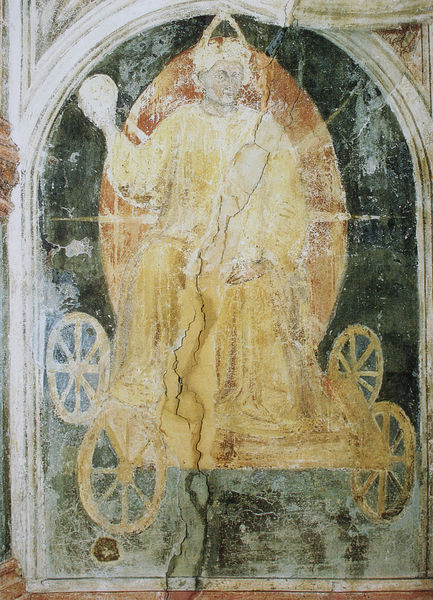
Titel: Sol im Zeichen des Löwen
Künstler: Giotto
Standort: Padua
Institution: Palazzo della Ragione
Schlagwörter: blau, dunkel, gott, hand, mann, weiß, gelb, grün, ocker, sitzen, bewegung, braun, grau, hell, holz, orange, schwarz, säule, blick, rot, malerei, alt, wand, architektur, arm, gesicht, halten, rahmen, stein, bild, herr, kirche, sonne, figur, gewand, gold, mantel, sitzend, krone, oval, räder, kopfbedeckung, sitze, bogen, fassade, italien, perspektive, risse, kutsche, speichen, rad, rundbogen, wagen, bischof, könig, papst, thron, brillant, gris, homme, jaune, manteau, portrait, vert, wandgemälde, wandmalerei, gründ, foto, vier, italie, nische, arkade, strahlen, noir, kugel, herrscher, allegorie, göttin, zwickel, fahren, schein, gestus, prister, heiligenschein, nimbus, christus, mythos, mittelalter, fresken, chaise, rouge, mönch, hochkant, heiliger, tiara, fresko, golden, gottheit, himmelswagen, sonnenwagen, heilig, gloriole, lumière, soleil, peinture, couronne, main, fresco, ikone, fahrzeug, robe, römisch, toge, ocre, fahrt, riss, plateau, voile, fauteuil, fenêtre, architecture, arc, eglise, restauration, gefährt, mandorla, freske, char, chariot, beschädigt, voute, aura, visage, speiche, giotto, reichsapfel, altertum, triumphwagen, divin, lumineux, verblasst, doré, dieu, segnend, weltenherrscher, fresque, verblichen, coupe, verwittert, chrétien, saint, boule, renaissance, martyr, bible, mains, iconographie, religion, calice, décoration, masolino, uccello, fond, éclair, jupiter, roue, pape, icone, wnadmalerei, inca, wandmalerie, romain, essieu, globe, limbe, mitre, médiéval, nerthus, religieuse, roues, sqint, peinture murale, aureole, voiture, nimbe, or, mauerrisse, divinité, mandorle, héros, crâne, éclairs, évêque, trompe-l'oeil, mural, fauteil, 4 räder, pétrarque, astrologie, trecento, padoue, palazzo della ragione, fissure, sentiment, religieux, fresaue, sphere, maine, fauteils, briller, lumineux\, fissures, gelbes gewand